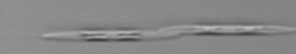
Label: Pseudo-nitzschia